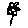
Label: flower